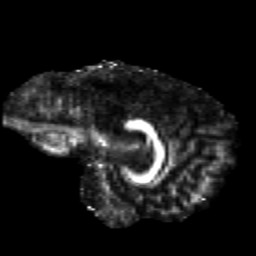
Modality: FA
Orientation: sagittal
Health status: healthy
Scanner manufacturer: siemens
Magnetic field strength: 3 T
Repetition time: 12 s
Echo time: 0.092 s